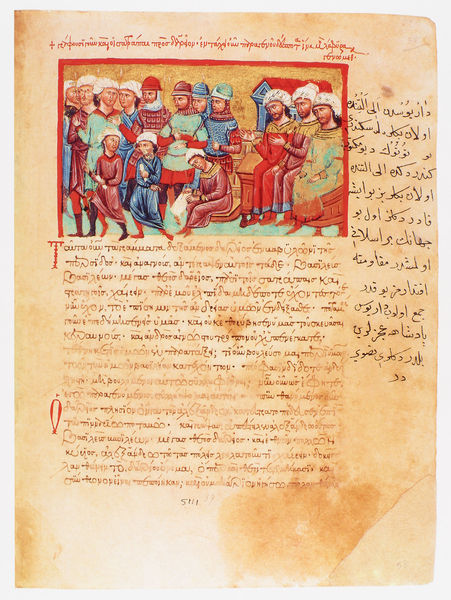
Titel: Der griechische Alexanderroman
Institution: Venedig, Hellenic Institute Codex Gr. 5
Schlagwörter: blau, gruppe, grün, menschen, bunt, männer, szene, zeichnung, haus, rot, hochformat, versammlung, rahmen, bild, kirche, gold, schrift, figuren, soldaten, buch, seite, text, volk, ritter, buchseite, pergament, arabisch, griechisch, mittelalter, turban, persien, altdeutsch, handschrift, abbildung, buchmalerei, persisch, codex, kodex, sufi, seitenzahl, übersetzung, t, alexanderroman, altdeutshc, proohet